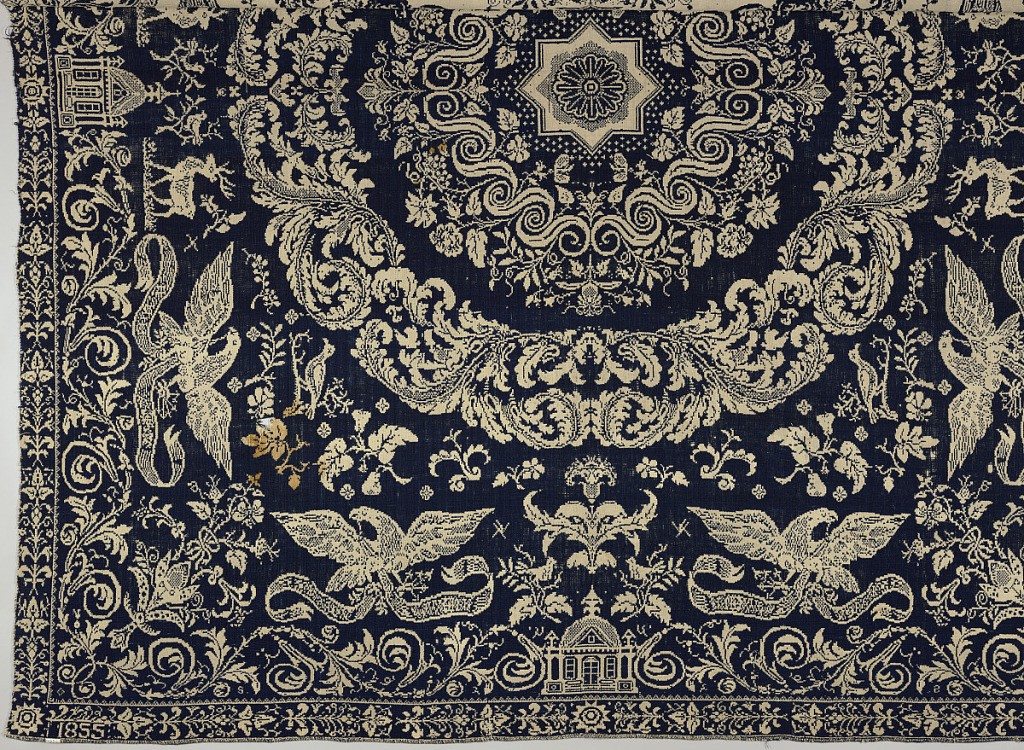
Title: Coverlet
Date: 1855
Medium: wool, cotton Technique: double cloth
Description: Large complete coverlet in navy blue wool and white cotton with two central wreaths enclosing an eight-pointed star. Surrounding these are an array of floral and bird motifs including eagles with wings spread and clutching banners, scrolling acanthus leaves, a small building with cupola, and pairs of reindeer. Date on coverlet appears to read 1855.